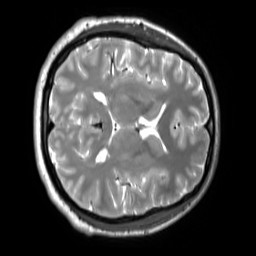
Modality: T2w
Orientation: axial
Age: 27
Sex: male
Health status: ill
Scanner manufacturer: siemens
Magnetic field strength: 3 T
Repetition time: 2.8 s
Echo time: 0.326 s